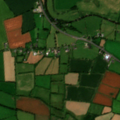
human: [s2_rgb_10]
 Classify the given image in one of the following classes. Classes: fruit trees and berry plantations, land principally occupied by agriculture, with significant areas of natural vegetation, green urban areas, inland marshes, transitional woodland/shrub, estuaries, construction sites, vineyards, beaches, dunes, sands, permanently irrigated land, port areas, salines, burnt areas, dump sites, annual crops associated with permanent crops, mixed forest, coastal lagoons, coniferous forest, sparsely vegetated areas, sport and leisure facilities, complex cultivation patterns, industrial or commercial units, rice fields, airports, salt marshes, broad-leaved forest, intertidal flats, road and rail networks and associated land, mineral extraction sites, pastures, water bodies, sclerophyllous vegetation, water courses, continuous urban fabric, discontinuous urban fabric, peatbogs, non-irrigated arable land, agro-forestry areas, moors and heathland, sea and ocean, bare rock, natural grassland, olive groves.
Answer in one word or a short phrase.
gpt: pastures